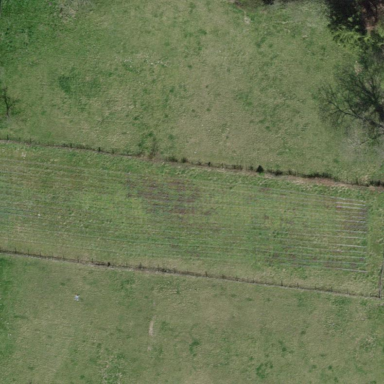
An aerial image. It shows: Vineyard.